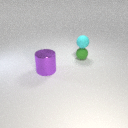
small green rubber sphere below small cyan rubber sphere